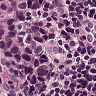
Metastatic tissue present: yes